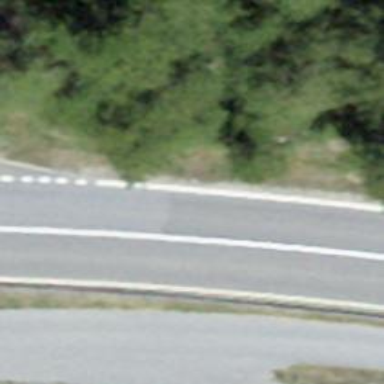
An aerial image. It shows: Asphalt road classified as primary highway.